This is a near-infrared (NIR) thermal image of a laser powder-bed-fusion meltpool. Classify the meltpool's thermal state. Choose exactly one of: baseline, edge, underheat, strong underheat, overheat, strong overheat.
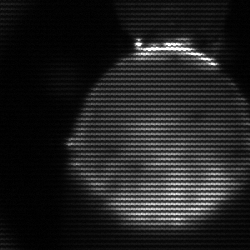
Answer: edge